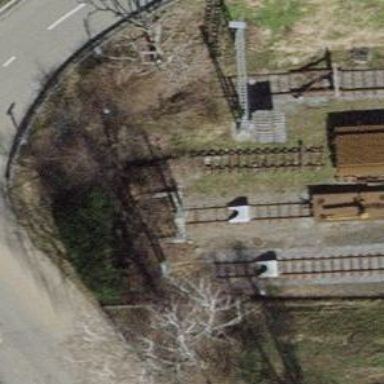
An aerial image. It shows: Railway buffer stop.